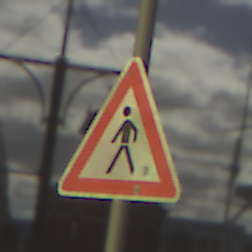
Verkehrszeichen: FussgaengerRechts
Umgebung: Outdoor, Urban
Tageszeit: MorningAfternoon
Wetter: PartlyCloudy
Licht: Natural
Jahreszeit: NotSpecified
Kontrast: HighContrast